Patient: sex M, age 57
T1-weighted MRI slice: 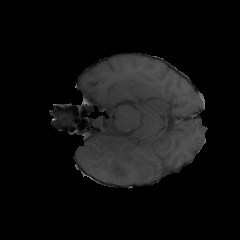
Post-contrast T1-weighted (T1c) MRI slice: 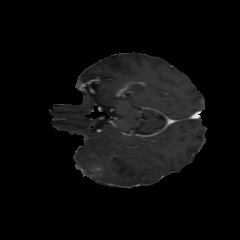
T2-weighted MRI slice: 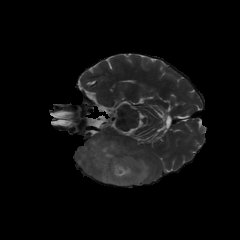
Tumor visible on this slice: yes
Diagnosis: Glioblastoma, IDH-wildtype
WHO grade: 4